Question: When I open my android project I get a whole lot of material design errors. I think I changed a setting for material design accidently, how can I go back...

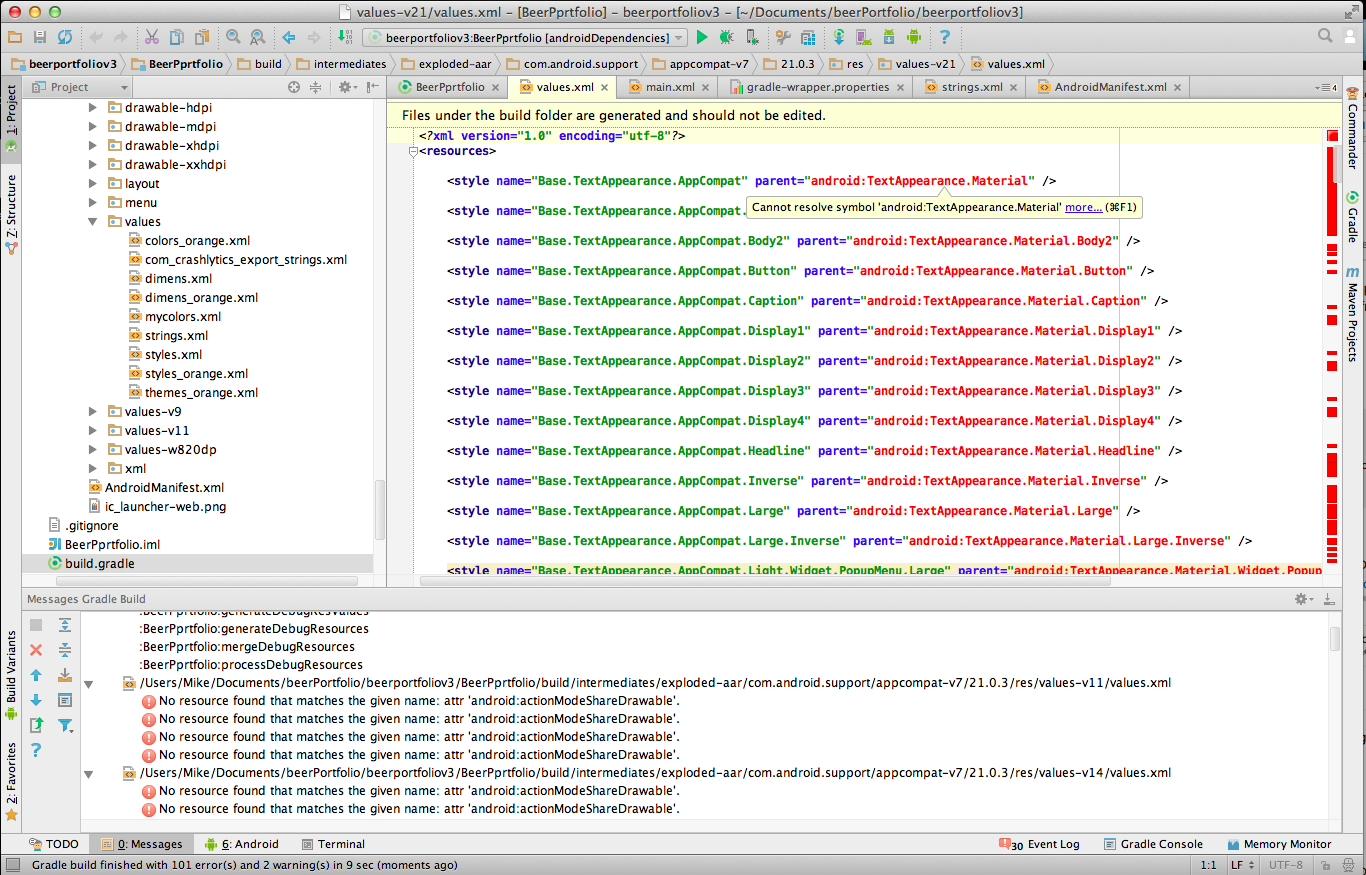
Answer: Go to your project settings and select the platform as Android 5.0 (API 21). In your manifest, change the 'targetSdkVersion' to "21". The new Appcompat-v22 needs all projects to be compiled against API 21.